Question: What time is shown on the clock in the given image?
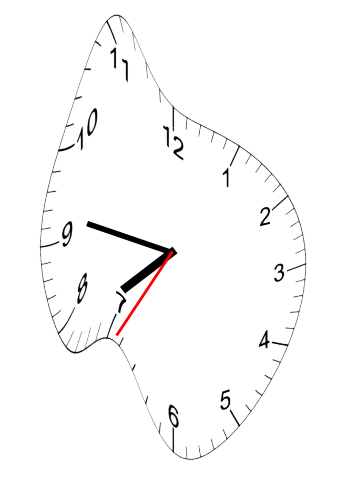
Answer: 07:46:35